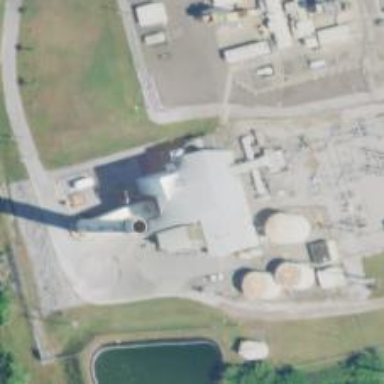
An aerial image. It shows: Gas turbine power generator.